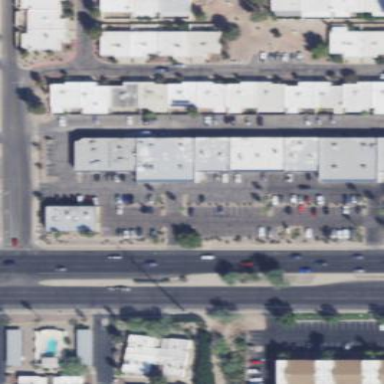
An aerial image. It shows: Parking area.